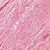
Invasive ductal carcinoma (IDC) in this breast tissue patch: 0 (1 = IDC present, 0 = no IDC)